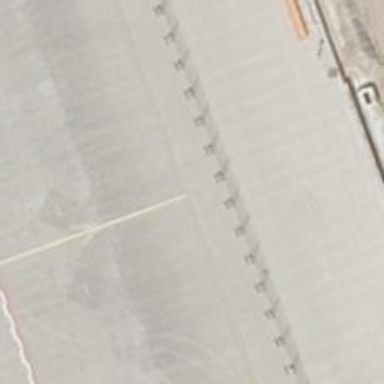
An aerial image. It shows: Parking position at the airport with concrete surface.